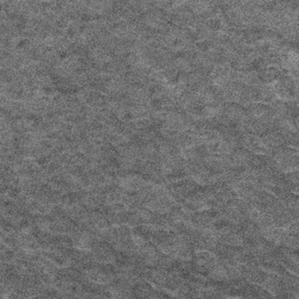
Label: frost